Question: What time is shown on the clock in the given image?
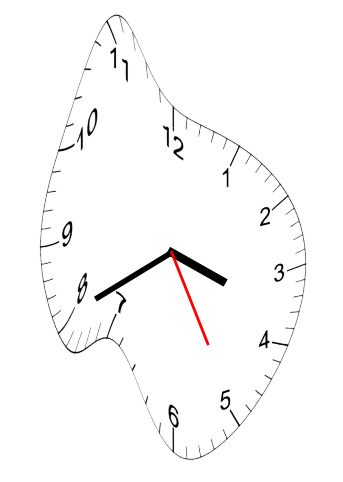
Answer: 03:40:25